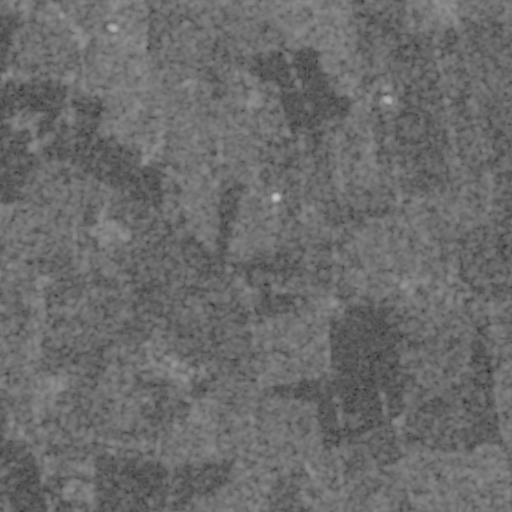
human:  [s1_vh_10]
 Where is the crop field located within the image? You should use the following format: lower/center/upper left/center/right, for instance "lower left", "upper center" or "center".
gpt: The crop field is located in the lower left of the image.
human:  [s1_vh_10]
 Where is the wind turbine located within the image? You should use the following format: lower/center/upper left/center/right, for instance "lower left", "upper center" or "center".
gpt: The wind turbine is located in the lower left of the image.
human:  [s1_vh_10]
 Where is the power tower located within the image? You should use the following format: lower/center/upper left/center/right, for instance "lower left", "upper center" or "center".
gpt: There is no power tower in the image.

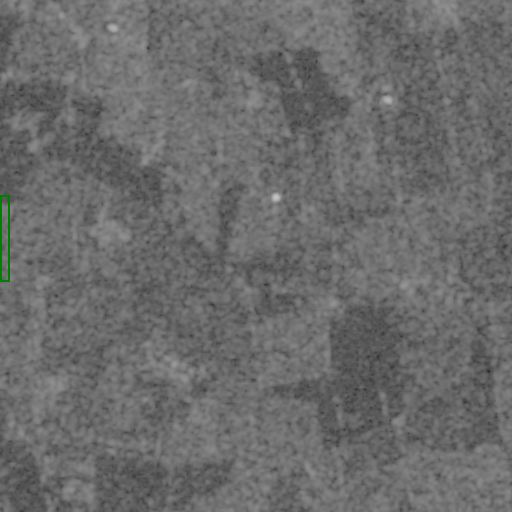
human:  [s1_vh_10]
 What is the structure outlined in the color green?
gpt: The structure outlined in green is a crop field.
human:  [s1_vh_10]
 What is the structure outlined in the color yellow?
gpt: There is no yellow outline.